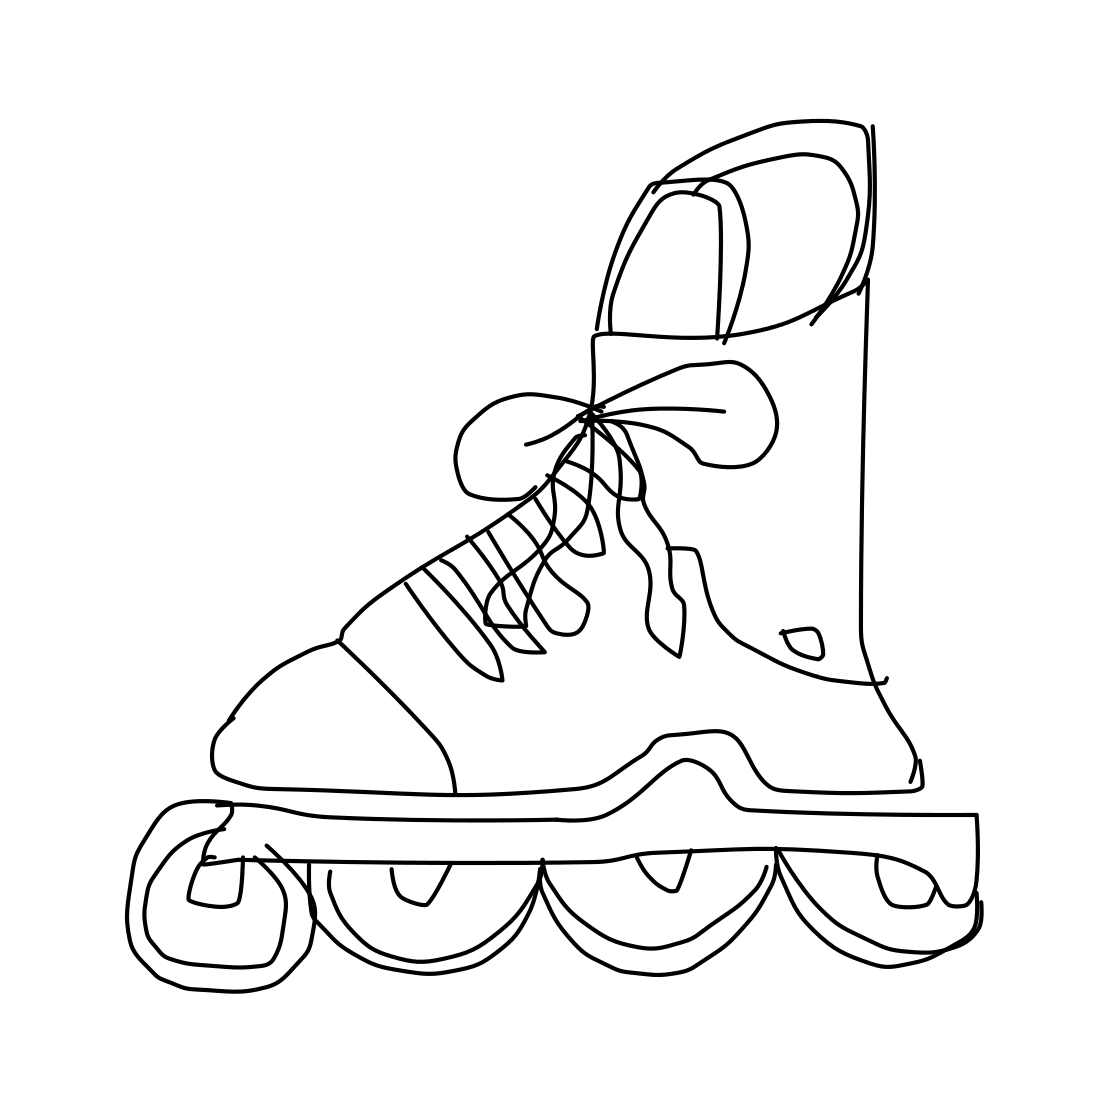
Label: rollerblades